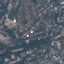
Land use / land cover: Residential